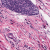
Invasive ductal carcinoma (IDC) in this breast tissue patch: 0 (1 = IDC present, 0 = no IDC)